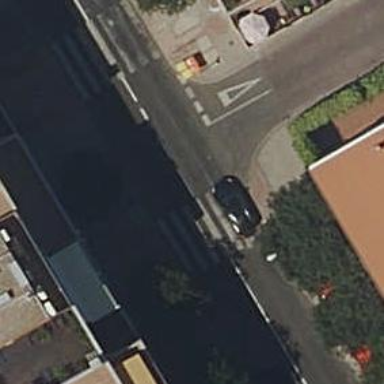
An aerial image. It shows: Pedestrian road.